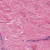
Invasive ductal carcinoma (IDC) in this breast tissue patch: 0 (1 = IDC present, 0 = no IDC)